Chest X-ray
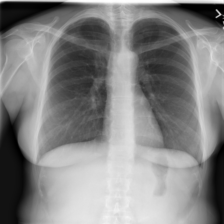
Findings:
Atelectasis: negative
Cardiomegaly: negative
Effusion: negative
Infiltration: negative
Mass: negative
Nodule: negative
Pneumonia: negative
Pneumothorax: negative
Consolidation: negative
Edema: negative
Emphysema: negative
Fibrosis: negative
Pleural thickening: negative
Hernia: negative